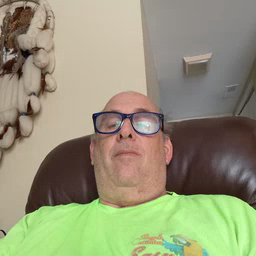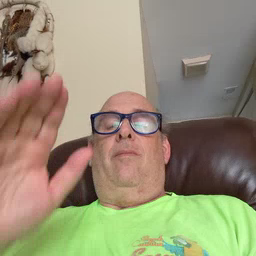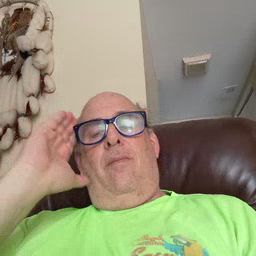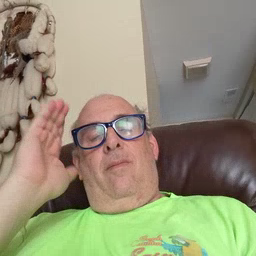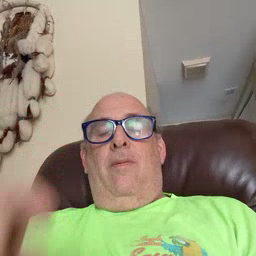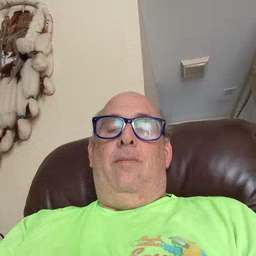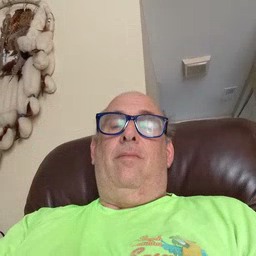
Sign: bed